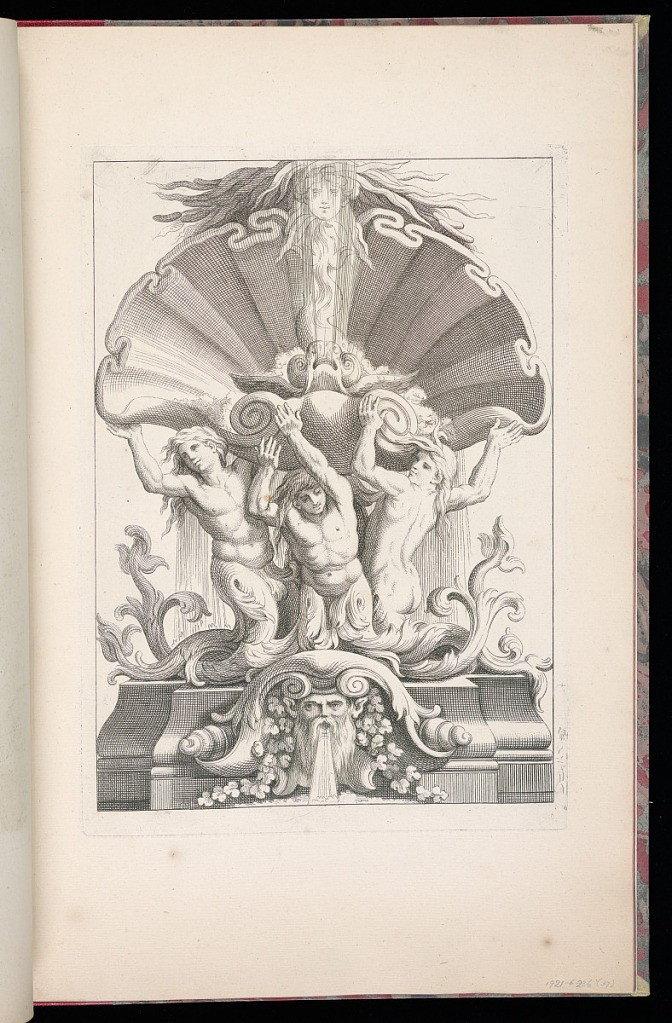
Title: Design for a Fountain
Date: late 17th–18th century
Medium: Etching on laid paper
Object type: Print
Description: A design for a large ornamental fountain. Three male merman figures with acanthus leaf fins, hold up a large shell, with a sprouting dolphin in the middle, mounted by a mascaron. The whole is supported by a stone base, with a central mascaron of a male head, sprouting water from his mouth, decorated by C-scrolls, foliage, and shell ornament.